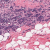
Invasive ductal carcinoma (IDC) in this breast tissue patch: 0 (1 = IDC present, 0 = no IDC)